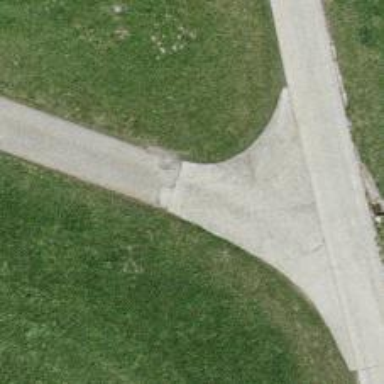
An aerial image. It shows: Well-maintained track road with grade 1 tracktype.